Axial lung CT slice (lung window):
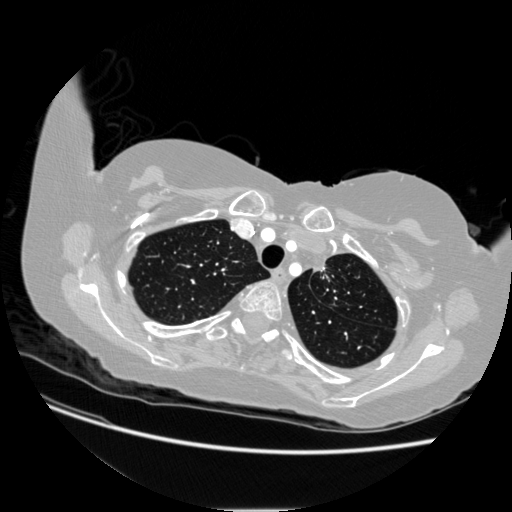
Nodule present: no